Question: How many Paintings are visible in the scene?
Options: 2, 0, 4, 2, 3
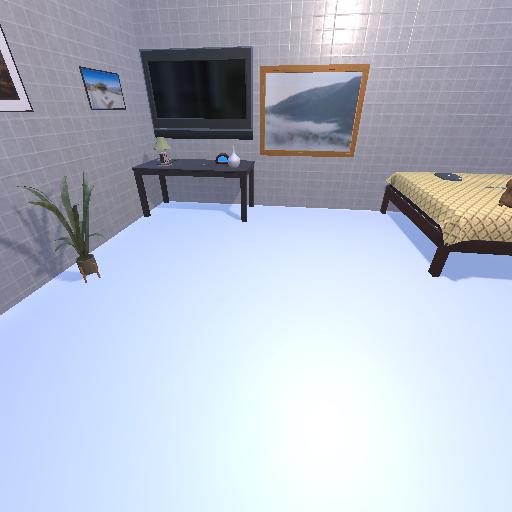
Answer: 2